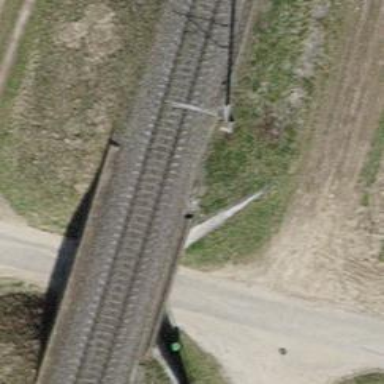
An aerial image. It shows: Single-track railway bridge with contact lines for electrification.